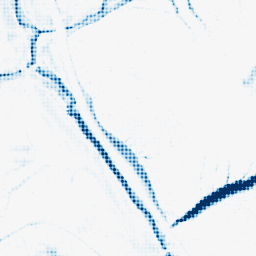
Category: morphological
Decomposition family: morphological_ellipse
Decomposition parameters: operation: closing
width: 20
height: 10
Upsampling method: sinc_blackman
Upsampling parameters: scale: 8
kernel_size: 8
Upsampling scale: 8